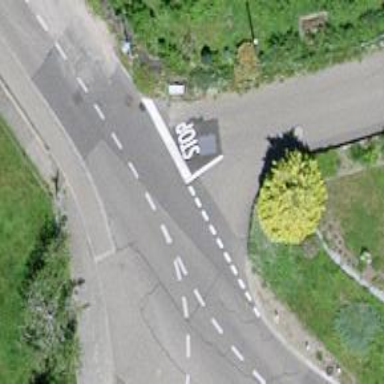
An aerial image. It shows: Stop road.